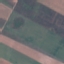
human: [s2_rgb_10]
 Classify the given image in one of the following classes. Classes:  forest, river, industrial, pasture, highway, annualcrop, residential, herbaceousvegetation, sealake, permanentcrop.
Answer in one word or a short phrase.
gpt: AnnualCrop